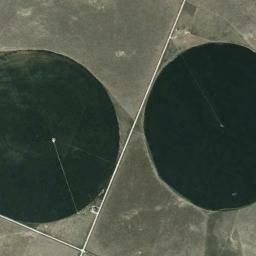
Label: circular_farmland